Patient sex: M
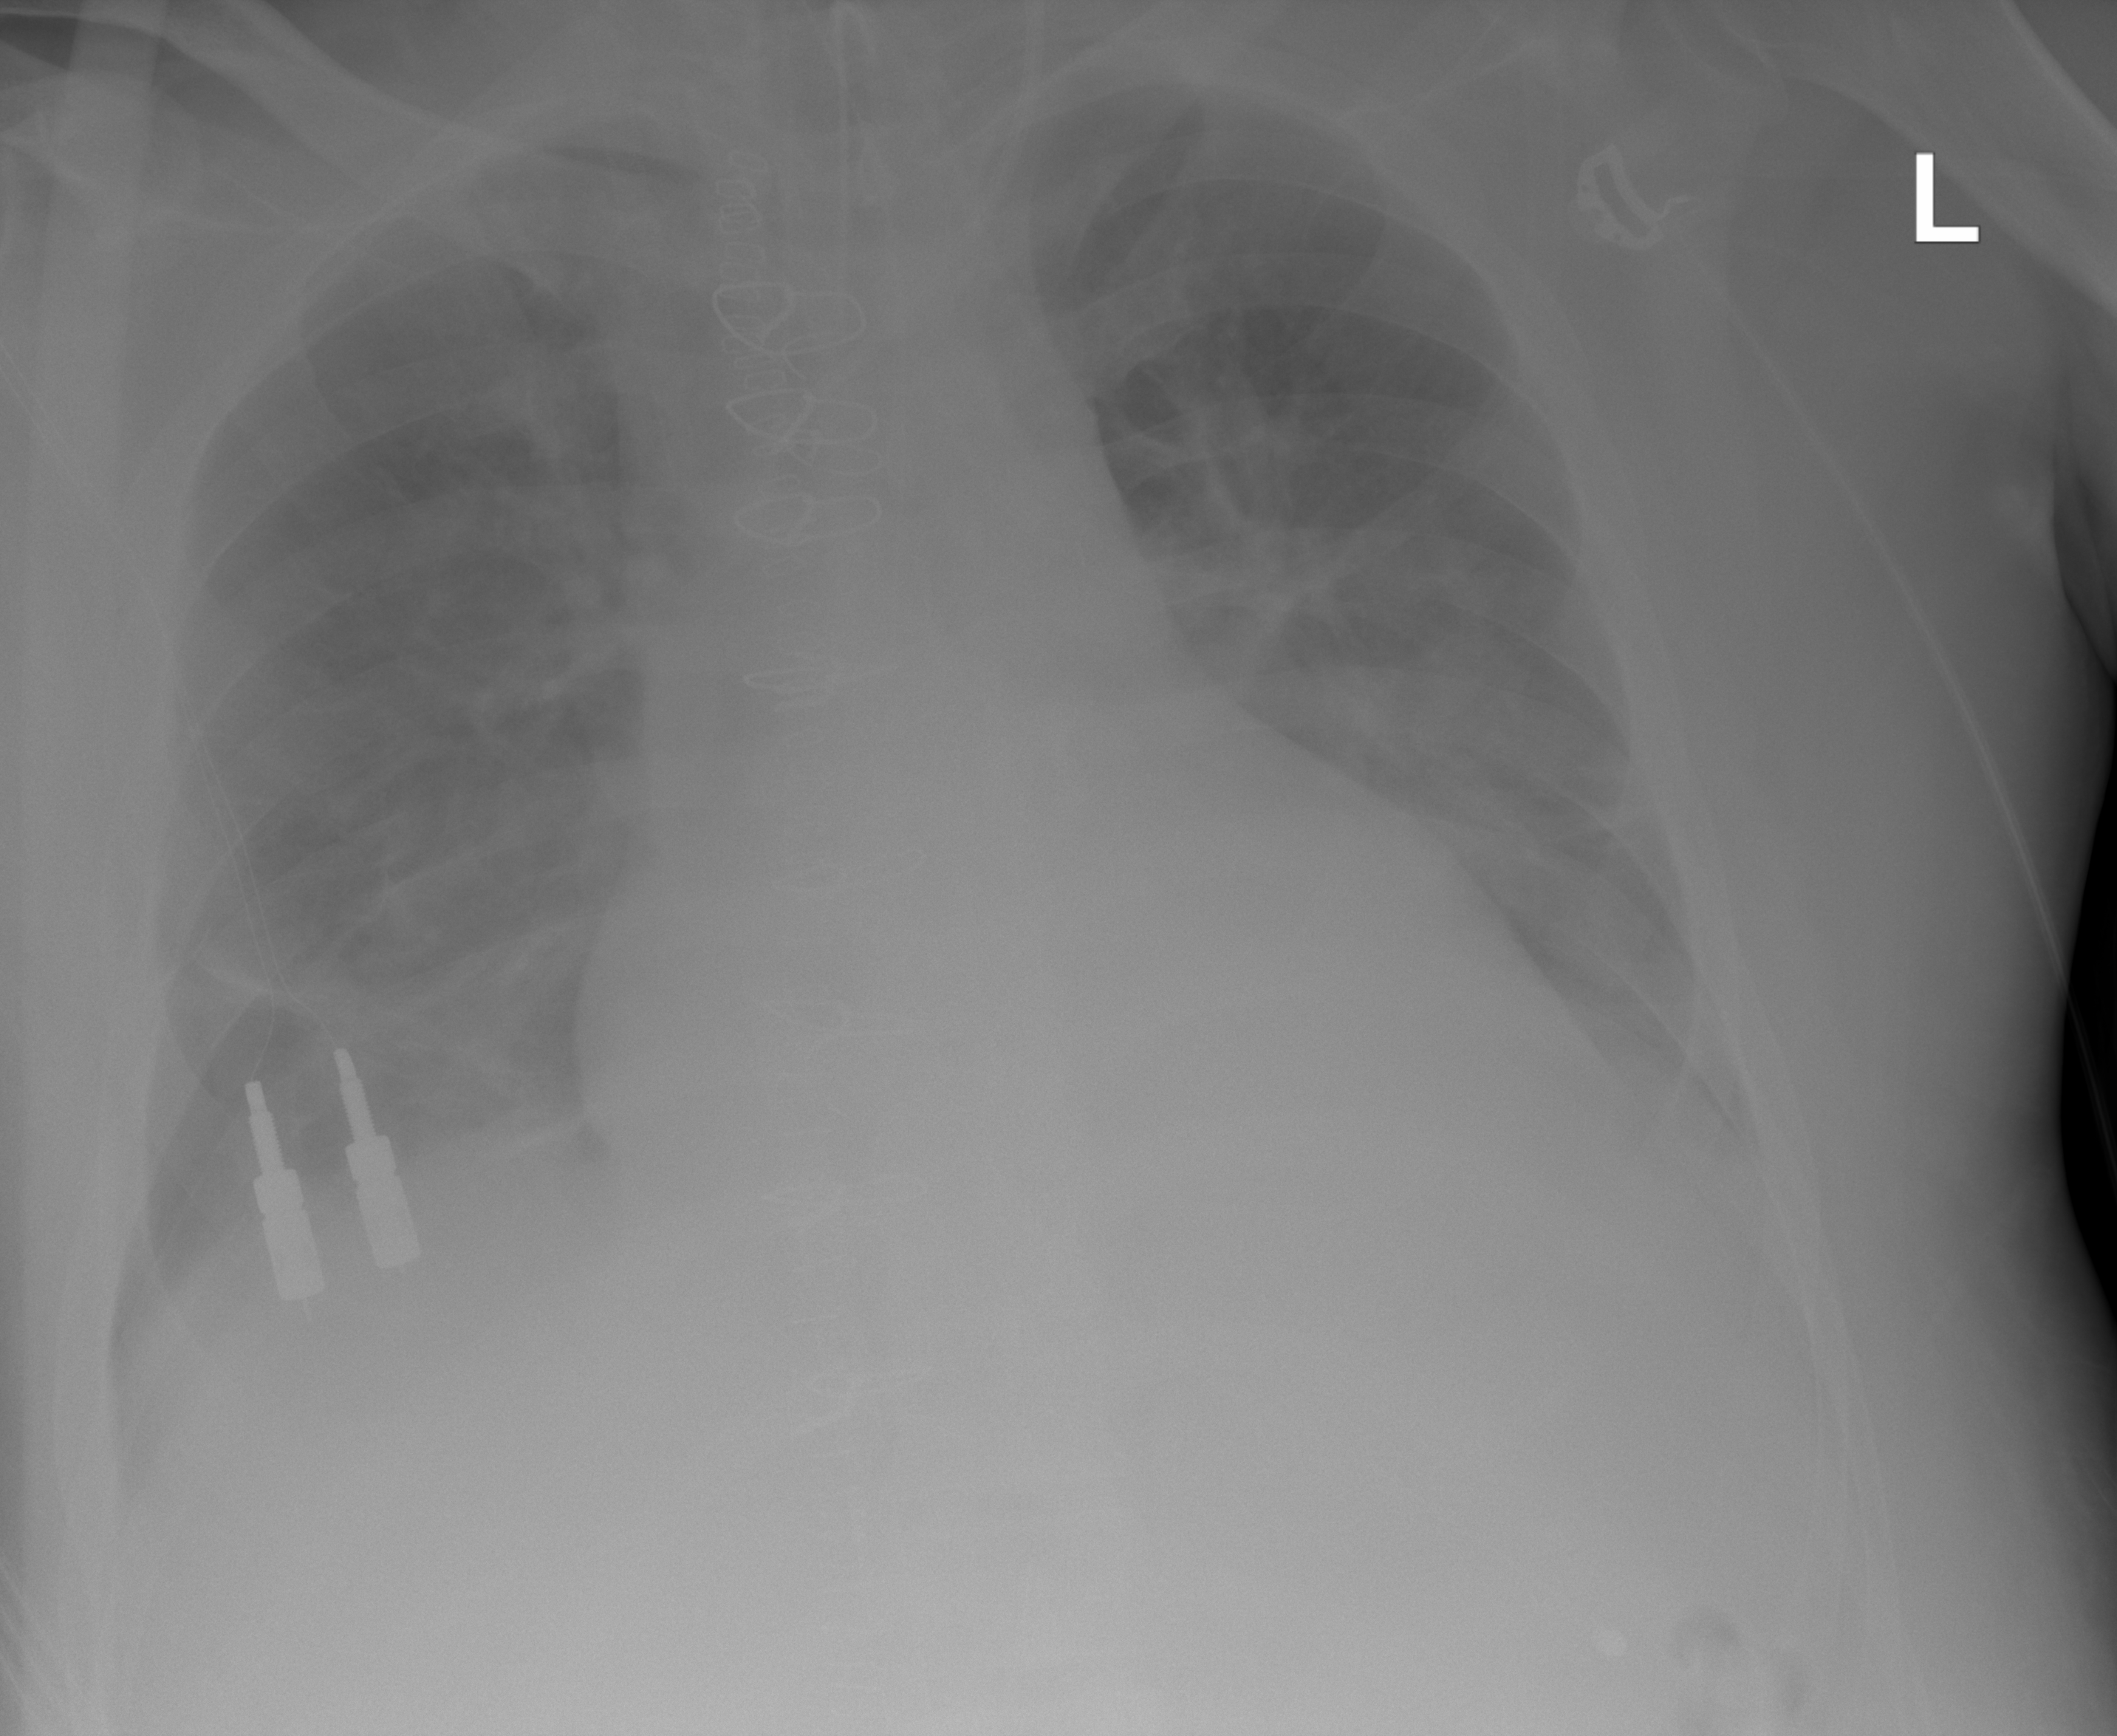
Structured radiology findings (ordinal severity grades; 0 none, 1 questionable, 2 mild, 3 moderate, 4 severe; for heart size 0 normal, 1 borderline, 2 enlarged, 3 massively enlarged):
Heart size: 2
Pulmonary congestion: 2
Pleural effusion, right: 2
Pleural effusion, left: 2
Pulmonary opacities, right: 0
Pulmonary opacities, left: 2
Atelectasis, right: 2
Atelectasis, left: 2